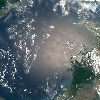
Label: water